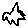
Label: star